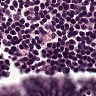
Metastatic tissue present: no